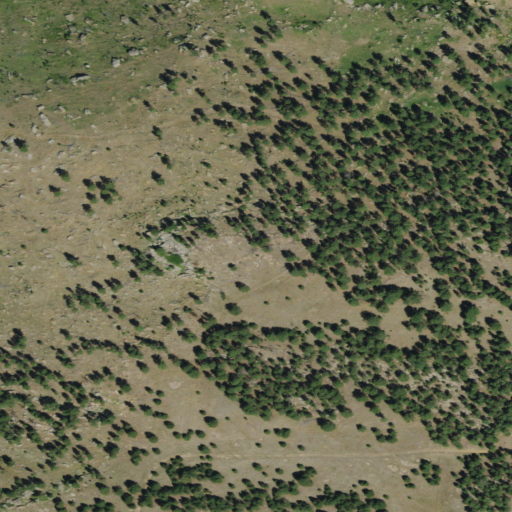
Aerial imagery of mountain in South Dakota named Chilson Mountain containing evergreen forest, grassland, shrub, and mixed forest